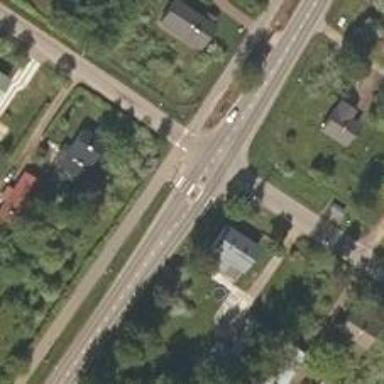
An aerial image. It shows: Zebra crossing with pedestrian island.